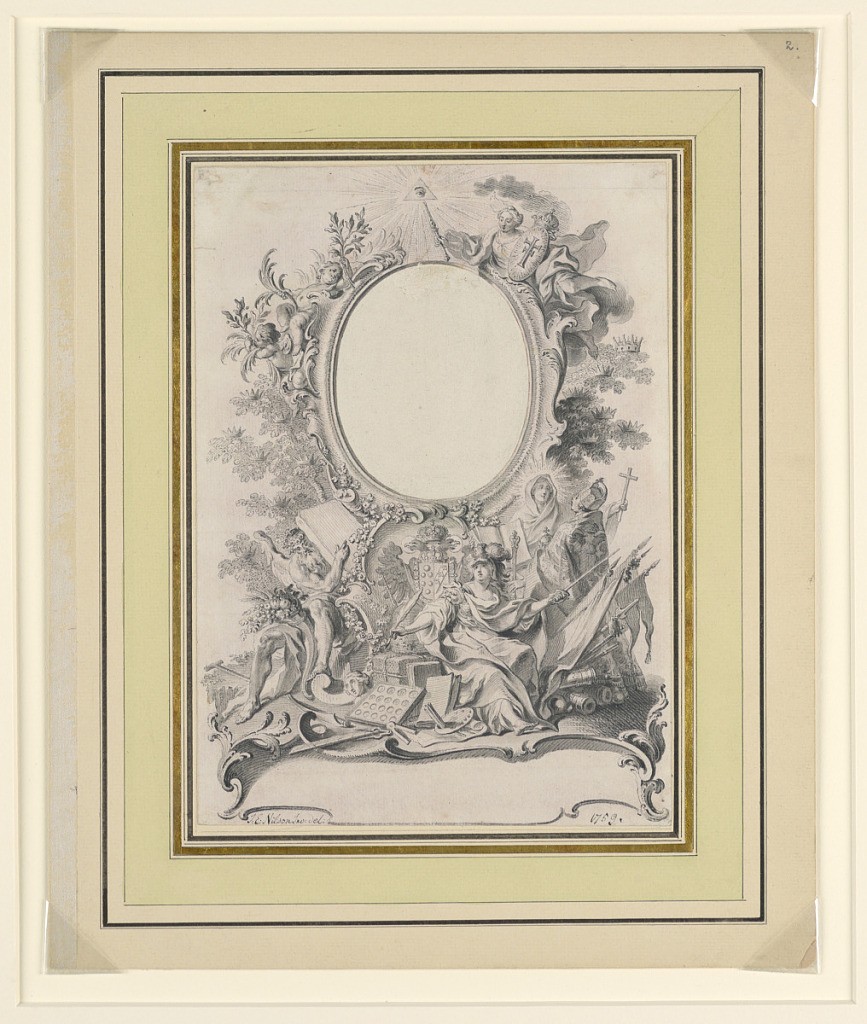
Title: Design for the Frame of the Portrait of Charles III, King of Spain
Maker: Johann Esaias Nilson, German, 1721 - 1788
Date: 1759
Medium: Graphite, pen and black ink, brush and wash on paper
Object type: Drawing
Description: Design for a cartouche with various rocaille elements and allegorical figures surrounding.